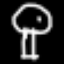
Label: mushroom